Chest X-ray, PA view. Patient: 71 years old, sex F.
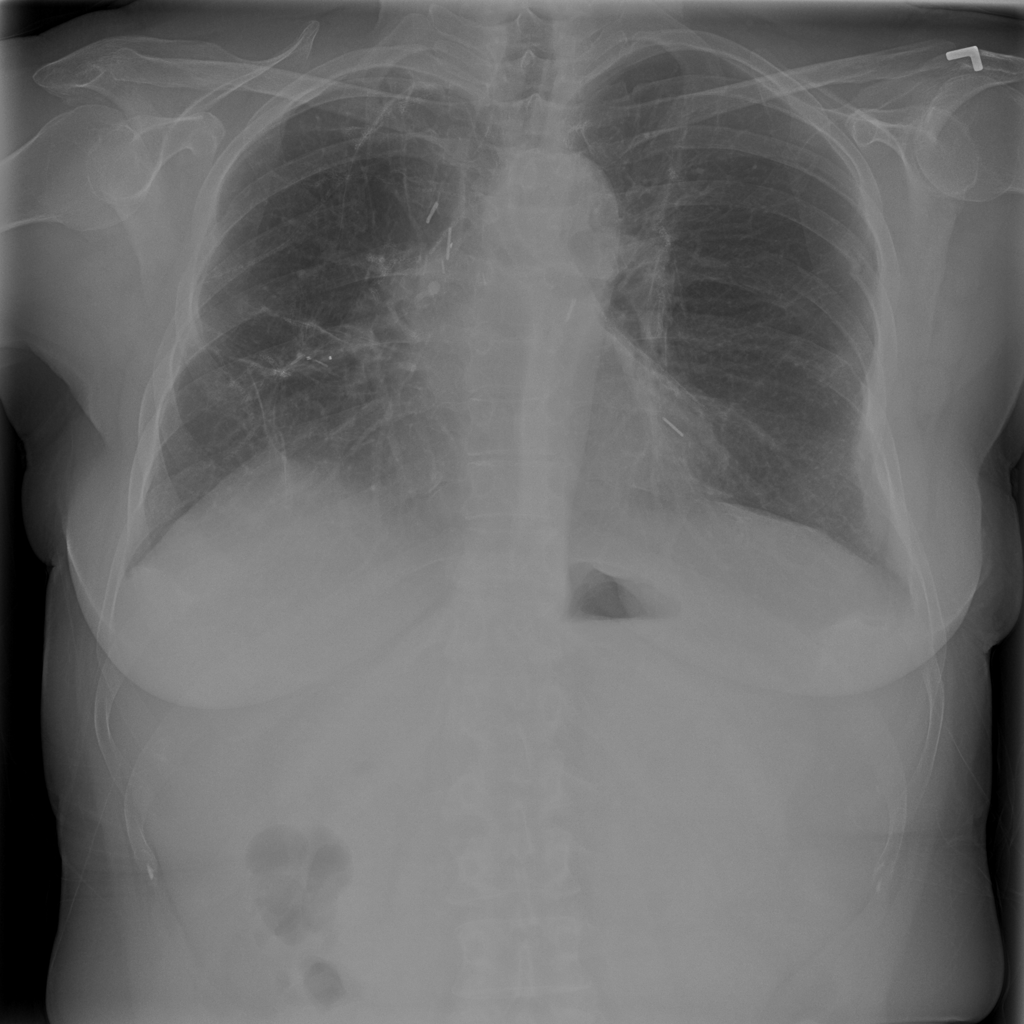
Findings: No Finding